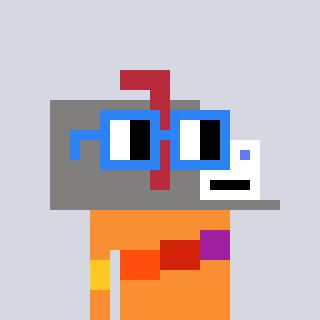
a pixel art character with square blue glasses, a mailbox-shaped head and a orange-colored body on a cool background